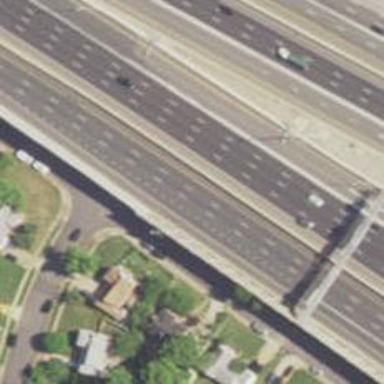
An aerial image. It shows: Motorway junction.